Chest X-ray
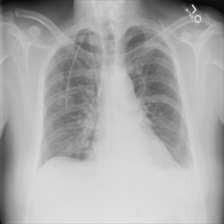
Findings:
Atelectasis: negative
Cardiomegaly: negative
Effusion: negative
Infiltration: negative
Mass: negative
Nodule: negative
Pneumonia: negative
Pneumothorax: negative
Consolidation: negative
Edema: negative
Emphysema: negative
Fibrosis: negative
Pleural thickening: negative
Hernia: negative